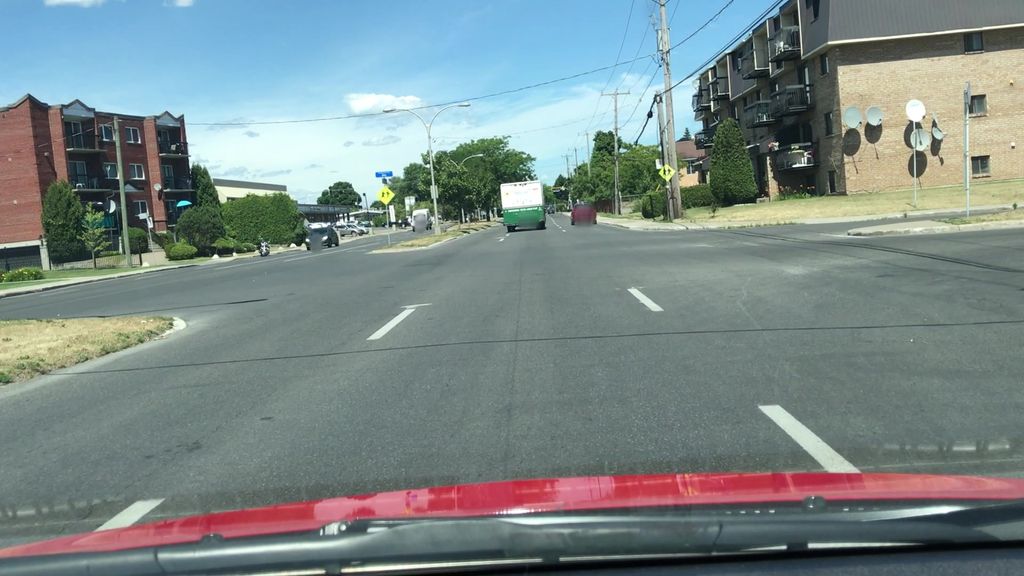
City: montreal